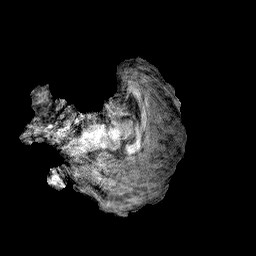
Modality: T1w
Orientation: axial
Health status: healthy